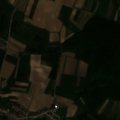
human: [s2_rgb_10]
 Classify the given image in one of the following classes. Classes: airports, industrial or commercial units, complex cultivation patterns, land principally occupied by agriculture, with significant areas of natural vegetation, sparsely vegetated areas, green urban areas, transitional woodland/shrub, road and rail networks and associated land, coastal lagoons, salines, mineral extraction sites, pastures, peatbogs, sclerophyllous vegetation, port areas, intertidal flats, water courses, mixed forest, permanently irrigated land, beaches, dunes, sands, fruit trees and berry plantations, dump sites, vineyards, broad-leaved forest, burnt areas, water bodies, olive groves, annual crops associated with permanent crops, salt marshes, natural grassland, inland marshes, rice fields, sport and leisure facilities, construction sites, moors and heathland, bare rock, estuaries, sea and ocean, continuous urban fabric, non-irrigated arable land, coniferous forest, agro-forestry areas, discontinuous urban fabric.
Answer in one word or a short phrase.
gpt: discontinuous urban fabric, non-irrigated arable land, vineyards, broad-leaved forest, mixed forest